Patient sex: M
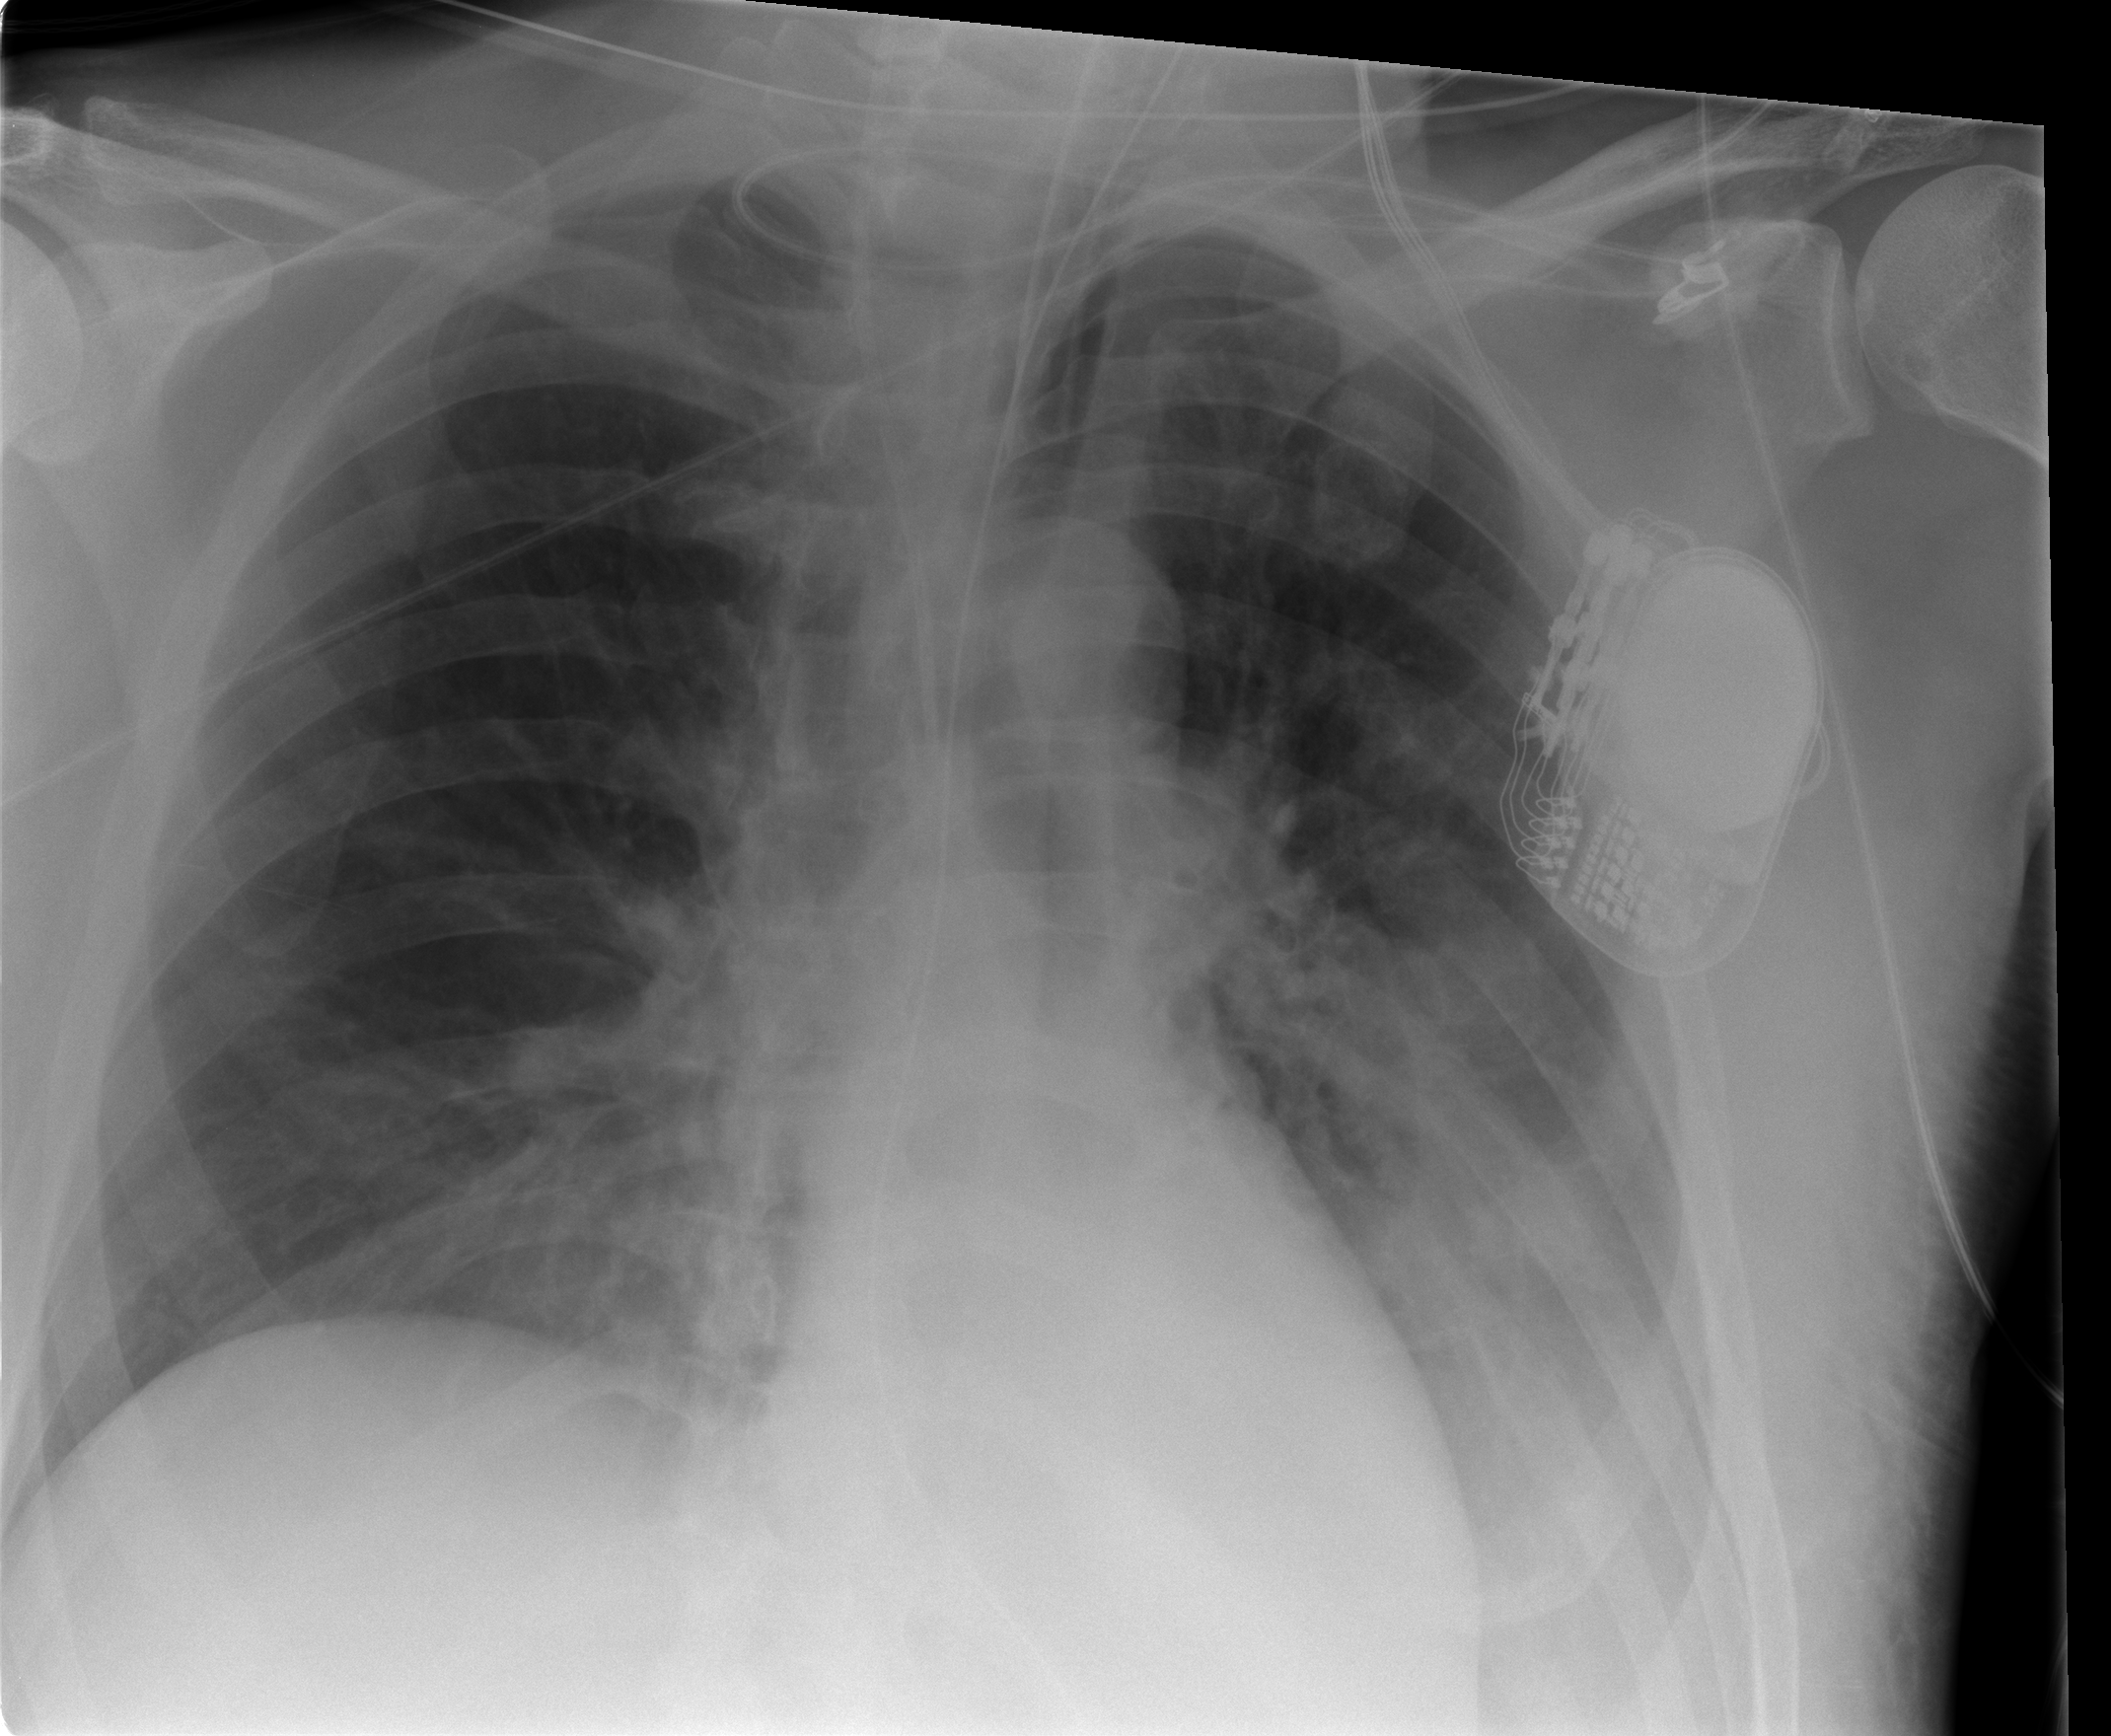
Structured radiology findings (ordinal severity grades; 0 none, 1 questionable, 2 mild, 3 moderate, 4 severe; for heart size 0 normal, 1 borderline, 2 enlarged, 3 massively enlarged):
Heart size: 2
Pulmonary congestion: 2
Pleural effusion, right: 0
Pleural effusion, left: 2
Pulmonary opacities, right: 0
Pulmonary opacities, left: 2
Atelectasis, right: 1
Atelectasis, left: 2